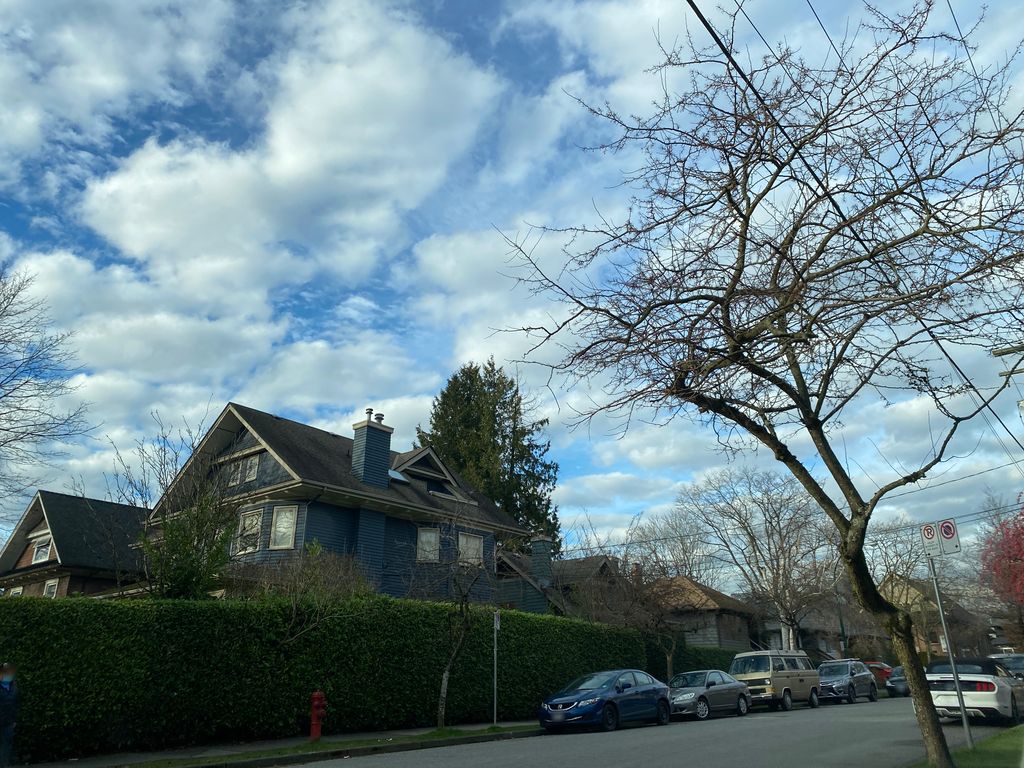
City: vancouver